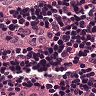
Metastatic tissue present: no